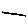
Label: line